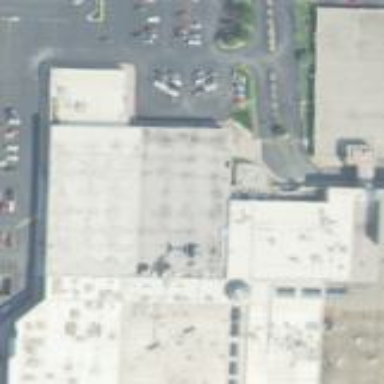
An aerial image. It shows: Retail building with storage rental shop.